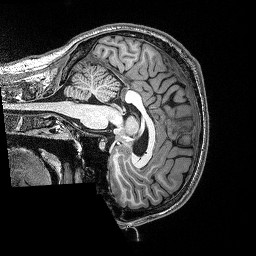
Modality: T1w
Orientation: sagittal
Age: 28
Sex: male